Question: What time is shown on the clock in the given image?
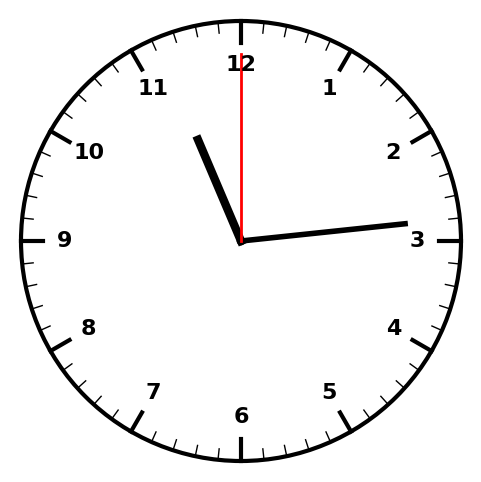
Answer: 11:14:00